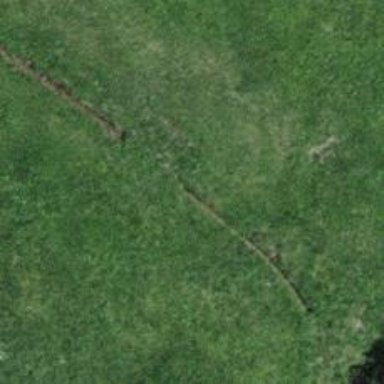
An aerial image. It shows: Culvert tunnel passing through ditch.